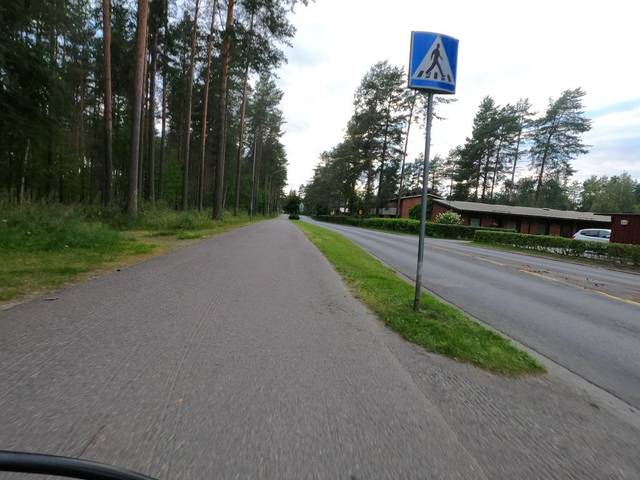
Region: Finland
Coordinates: 62.61, 29.817